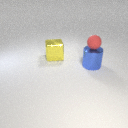
large blue metal cylinder to the right of large yellow metal cube